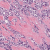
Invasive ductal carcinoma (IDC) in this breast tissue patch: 1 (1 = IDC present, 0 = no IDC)